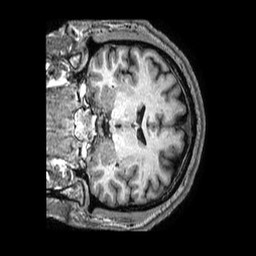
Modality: T1w
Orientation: coronal
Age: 53
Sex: male
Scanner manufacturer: philips
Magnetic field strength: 3 T
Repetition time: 0.006797 s
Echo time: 0.003137 s